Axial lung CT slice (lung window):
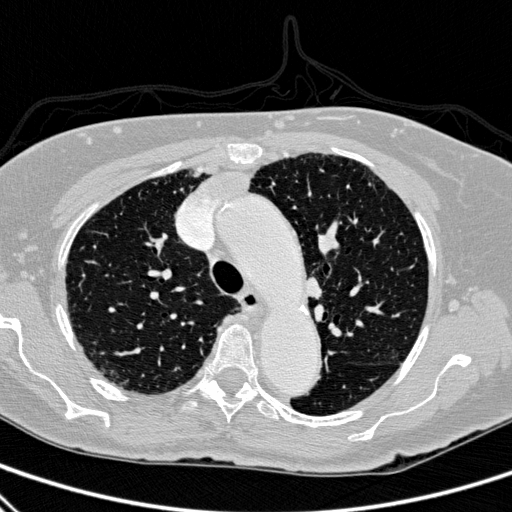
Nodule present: no